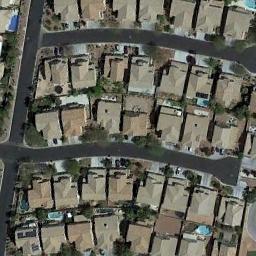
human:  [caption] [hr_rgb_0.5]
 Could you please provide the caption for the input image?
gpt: The houses in the residential area are different in size and color .

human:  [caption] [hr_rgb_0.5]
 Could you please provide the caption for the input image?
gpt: The dense residential is next to the road with some cars .

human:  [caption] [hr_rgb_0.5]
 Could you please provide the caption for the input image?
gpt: A dense residential area has lots of medium residences arranged neatly while some roads go through the residential area .

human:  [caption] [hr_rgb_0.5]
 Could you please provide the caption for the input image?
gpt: Many roads and neatly lined houses and trees and a few swimming pools in densely populated areas .

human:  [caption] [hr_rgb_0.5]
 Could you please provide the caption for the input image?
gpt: There are many brown buildings arranged neatly on dense residential area .